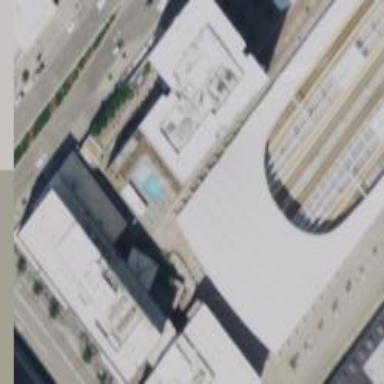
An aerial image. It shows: Building with brown roof.